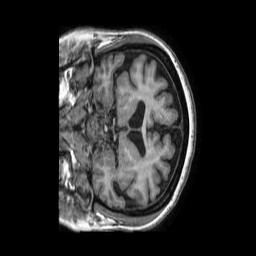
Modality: T1w
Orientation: coronal
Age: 69
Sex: female
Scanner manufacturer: philips
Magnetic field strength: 1.5 T
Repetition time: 0.007154 s
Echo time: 0.00325 s